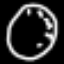
Label: clock